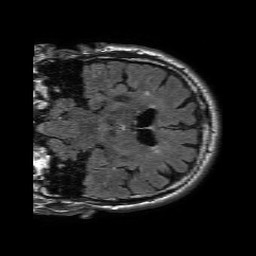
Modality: FLAIR
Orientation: coronal
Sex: male
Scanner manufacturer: philips
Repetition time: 11 s
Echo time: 0.125 s